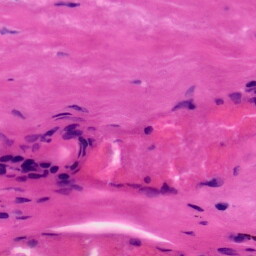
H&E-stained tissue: Tonsil